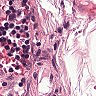
Metastatic tissue present: no